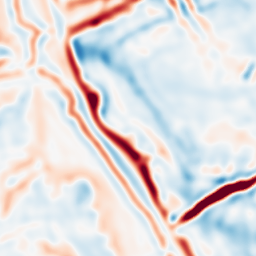
Category: multiscale
Decomposition family: log
Decomposition parameters: sigma: 5
Upsampling method: regularized
Upsampling parameters: scale: 4
lambda_reg: 0.001
Upsampling scale: 4